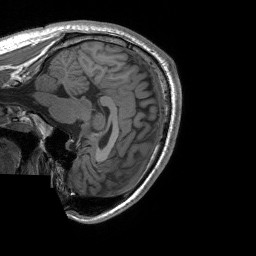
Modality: T1w
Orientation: sagittal
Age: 24
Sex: male
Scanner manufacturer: siemens
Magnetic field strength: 3 T
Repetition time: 1.8 s
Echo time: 0.00252 s